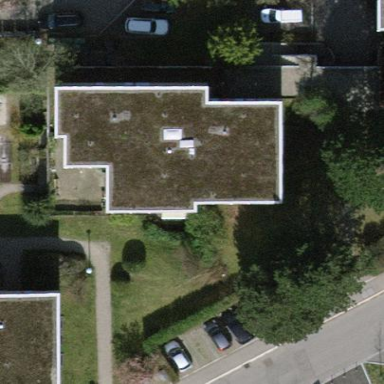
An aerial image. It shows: Light grey apartment building with grey roof.